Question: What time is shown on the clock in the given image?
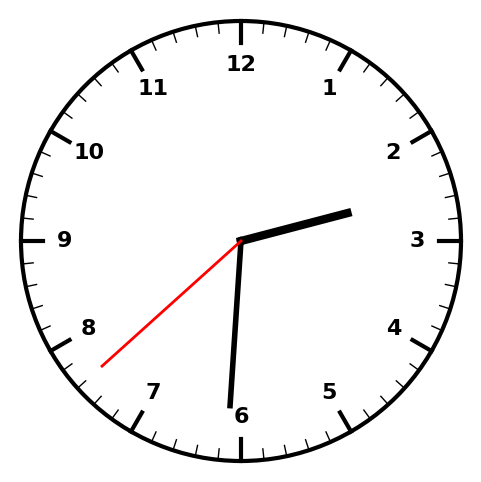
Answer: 02:30:38